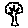
Label: tree